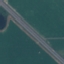
Label: Highway